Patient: sex M, age 69
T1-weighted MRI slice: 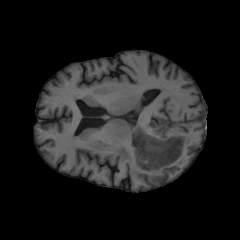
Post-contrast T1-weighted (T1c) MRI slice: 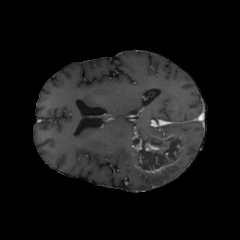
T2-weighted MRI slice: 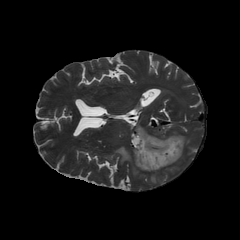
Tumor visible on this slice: yes
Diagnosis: Glioblastoma, IDH-wildtype
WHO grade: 4